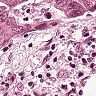
Metastatic tissue present: yes